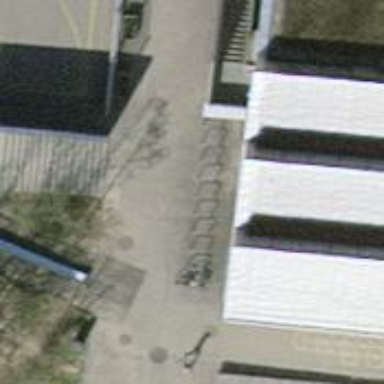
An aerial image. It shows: Bicycle parking area with stands available.